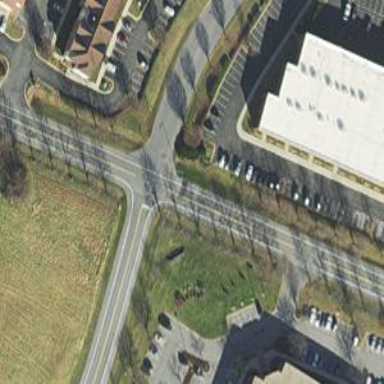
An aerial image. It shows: Road with stop sign.